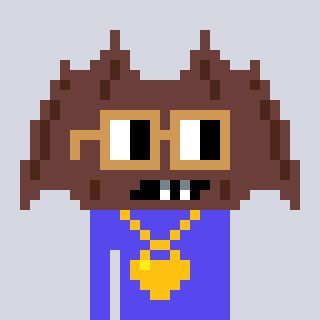
a pixel art character with square brown glasses, a bat-shaped head and a computerblue-colored body on a cool background